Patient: sex M, age 51
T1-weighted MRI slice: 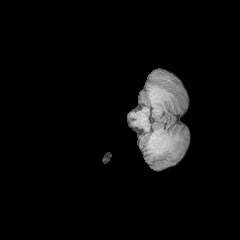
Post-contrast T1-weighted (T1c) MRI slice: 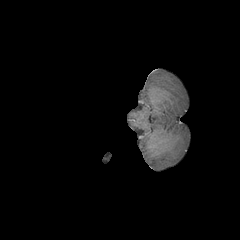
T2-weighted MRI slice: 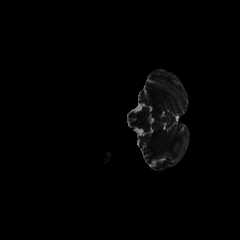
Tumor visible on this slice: no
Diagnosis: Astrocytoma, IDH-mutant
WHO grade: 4